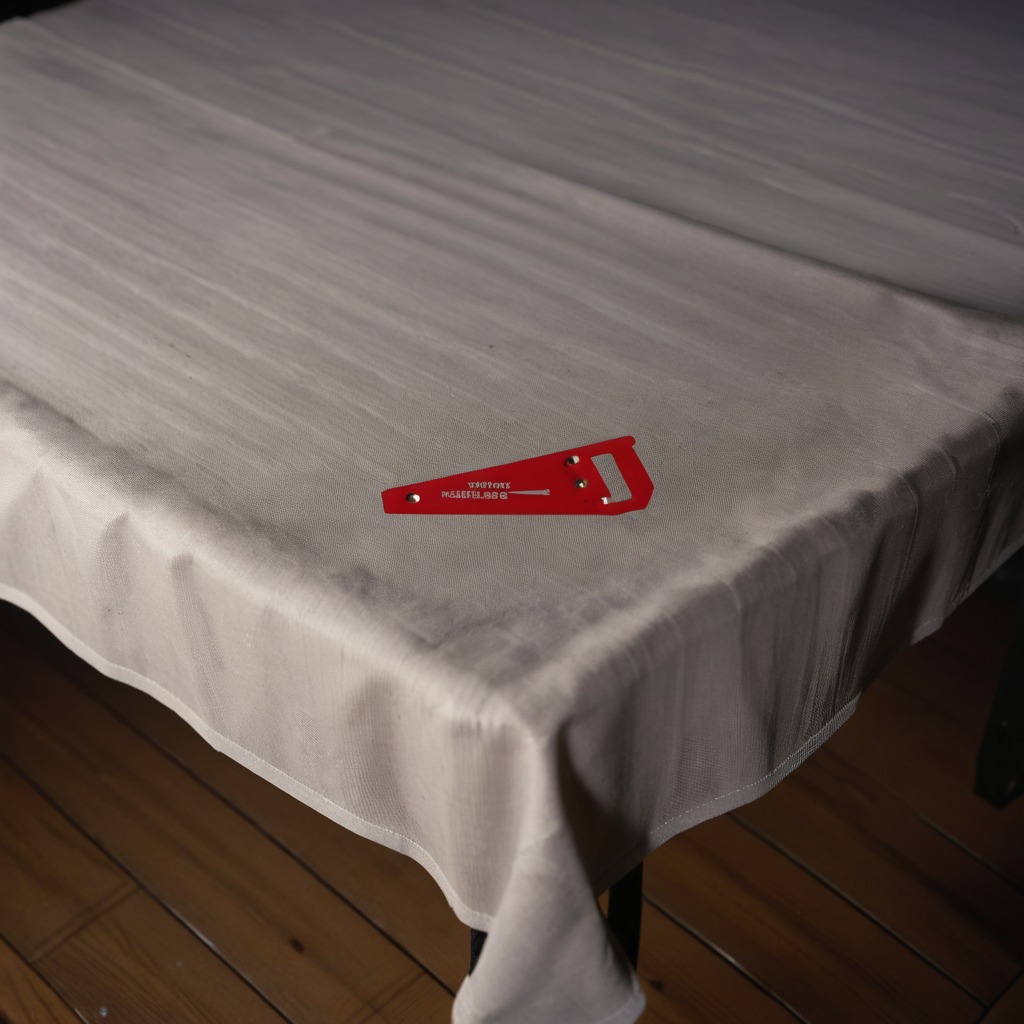
A metal saw lies on the wooden table inside a workshop at night.